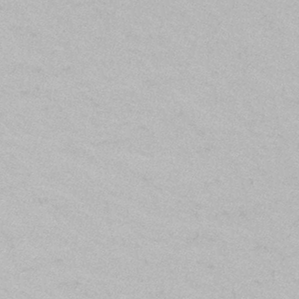
Label: frost